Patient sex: F
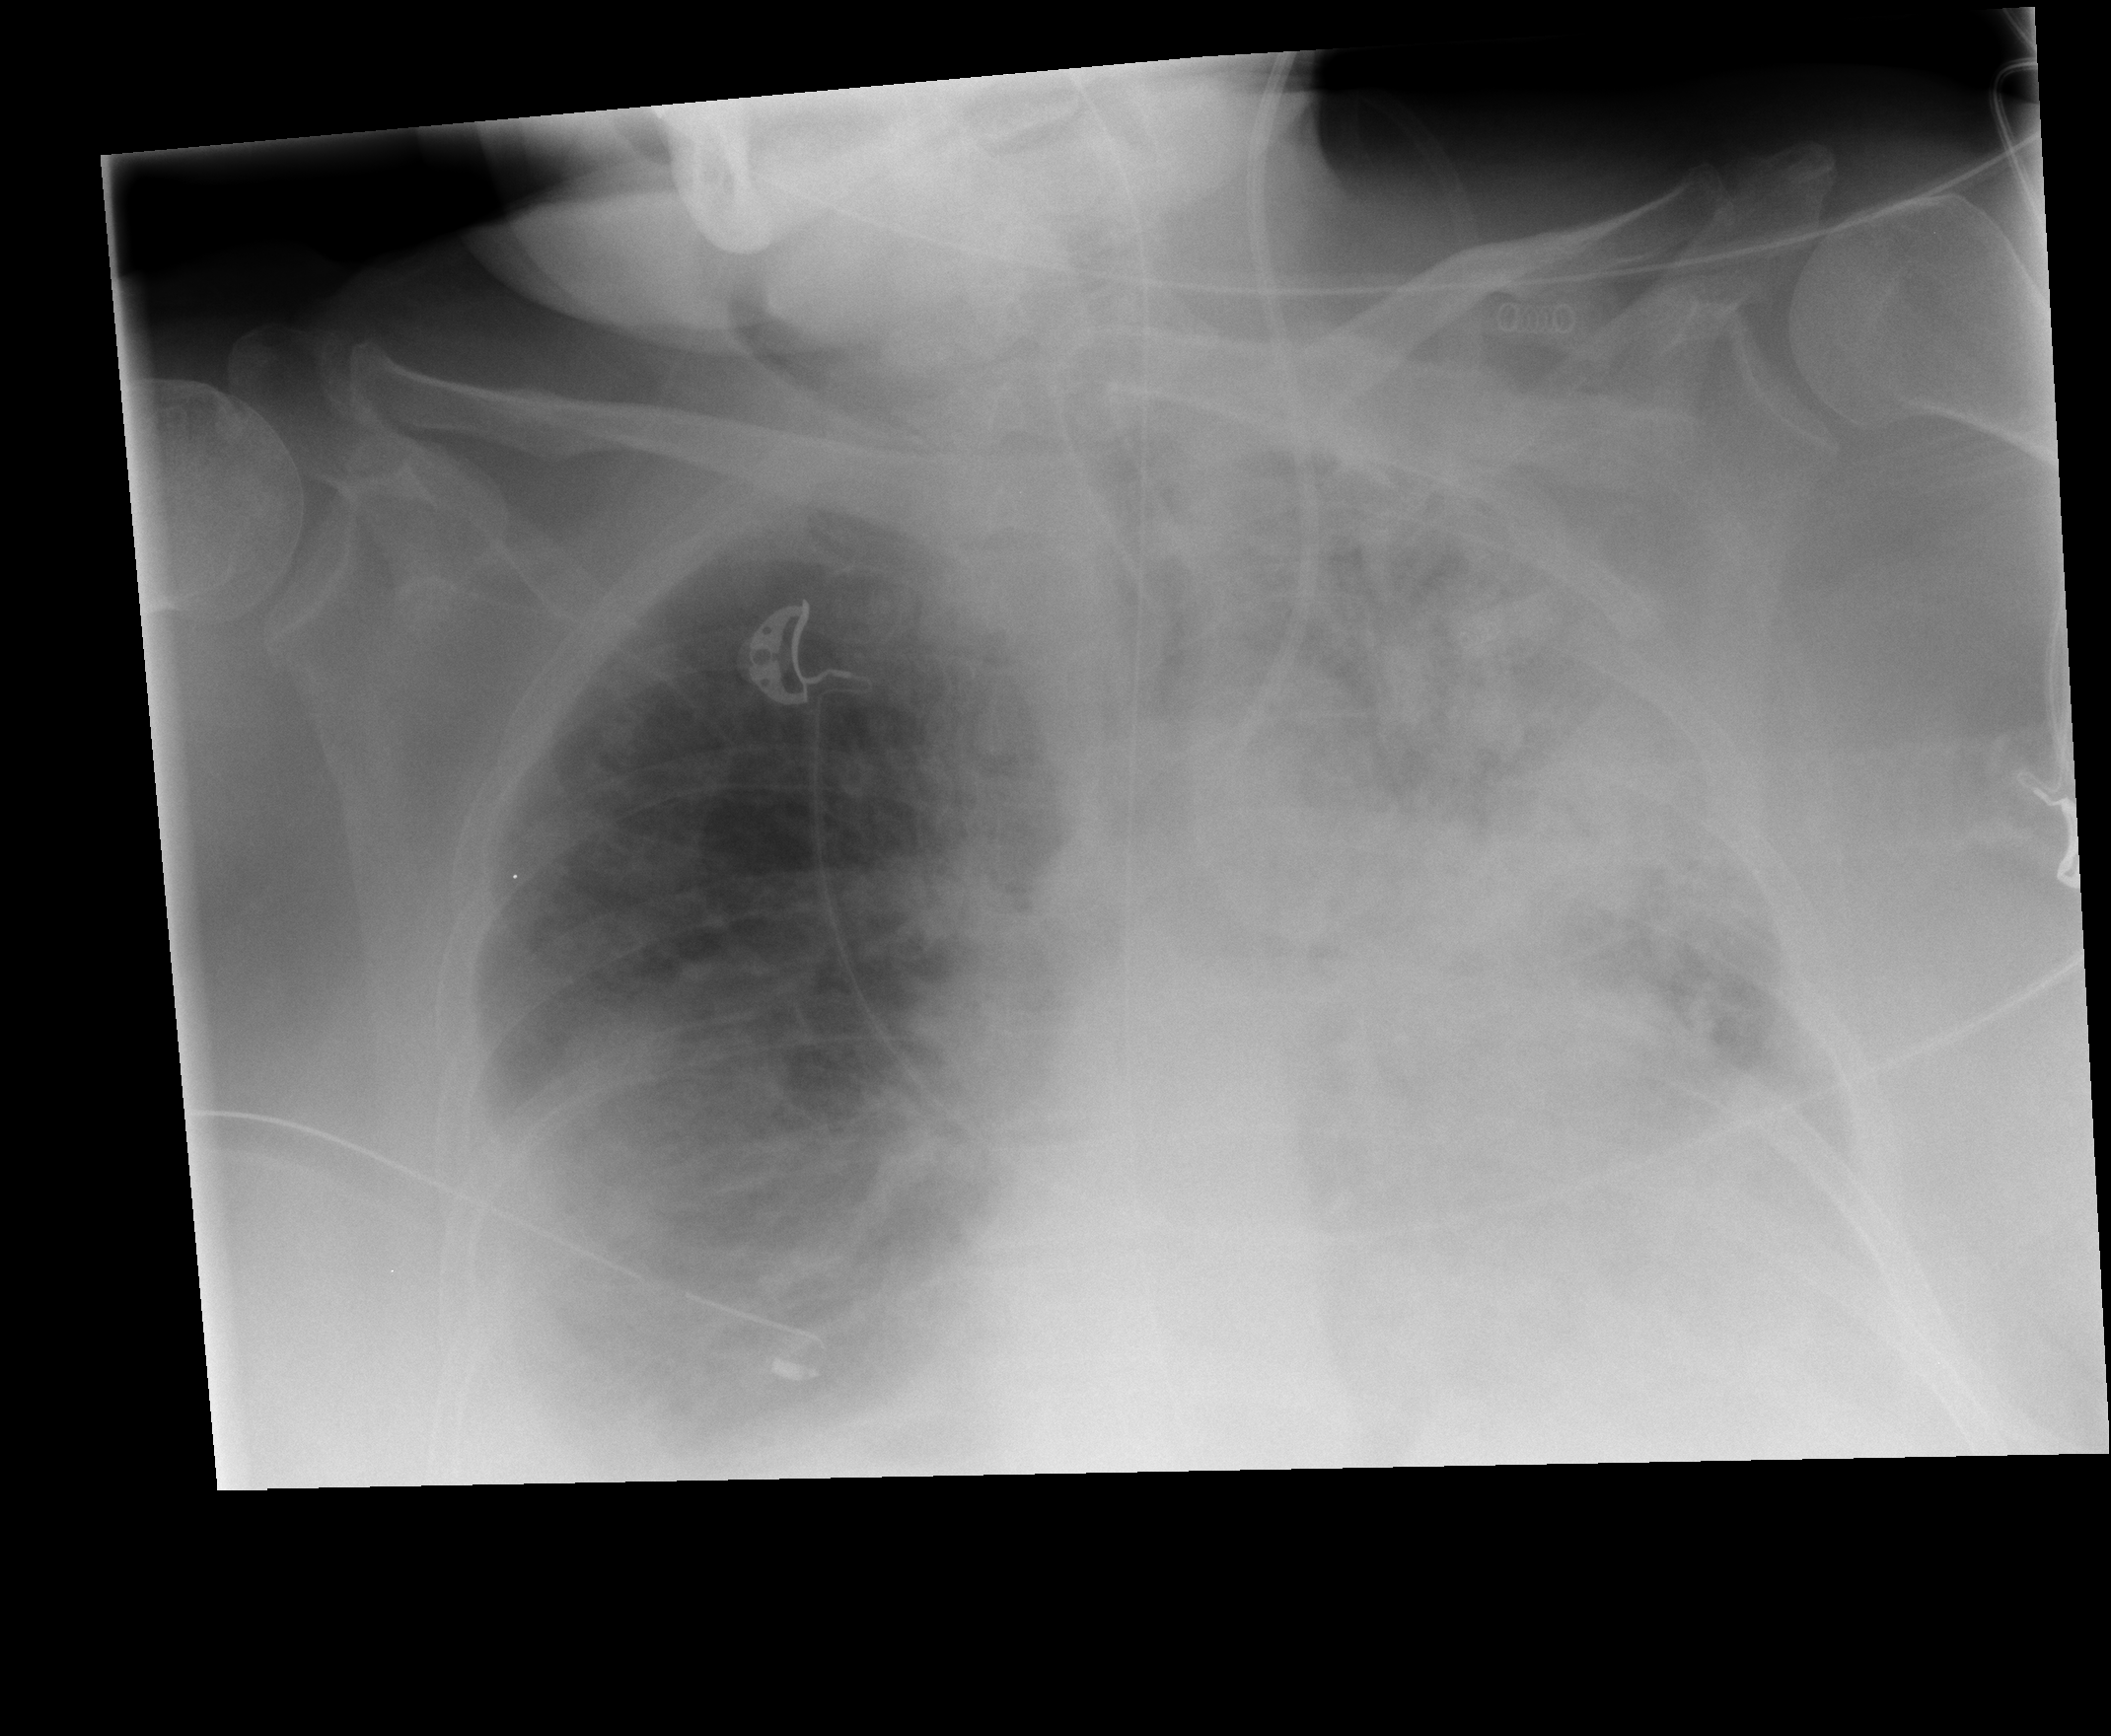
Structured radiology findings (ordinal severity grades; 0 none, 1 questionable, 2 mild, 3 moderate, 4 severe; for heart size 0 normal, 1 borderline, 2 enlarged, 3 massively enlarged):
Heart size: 2
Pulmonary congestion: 2
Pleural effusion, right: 2
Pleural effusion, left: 2
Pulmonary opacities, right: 2
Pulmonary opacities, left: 3
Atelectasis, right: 2
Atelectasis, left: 3